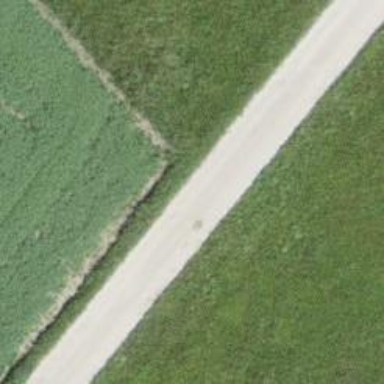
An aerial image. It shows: Agricultural track with grade2 tracktype suitable for agricultural vehicles.